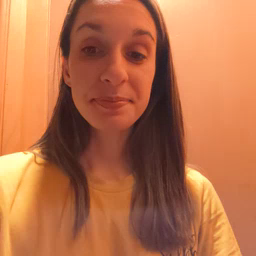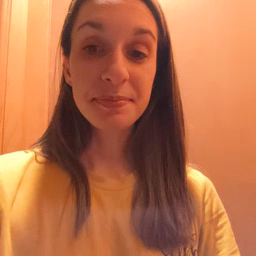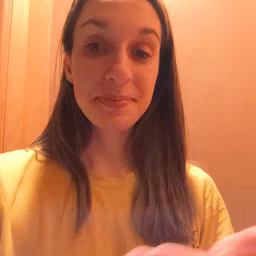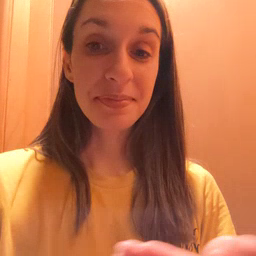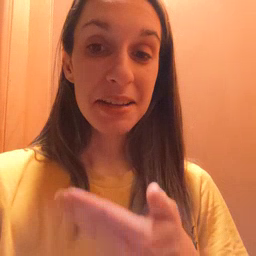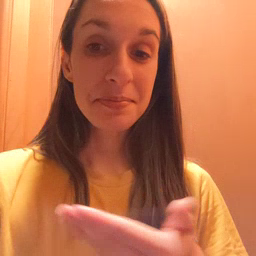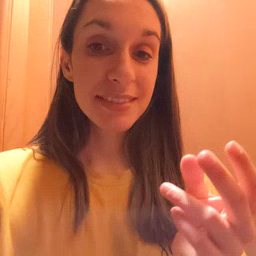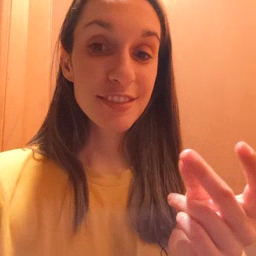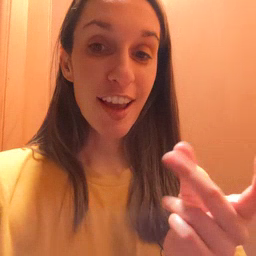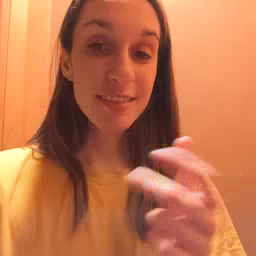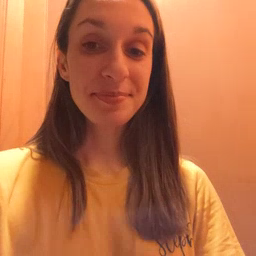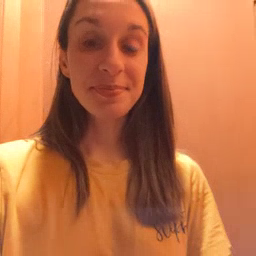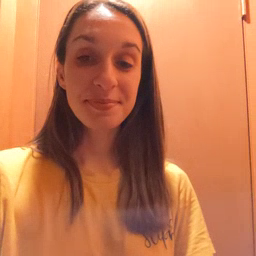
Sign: puppy